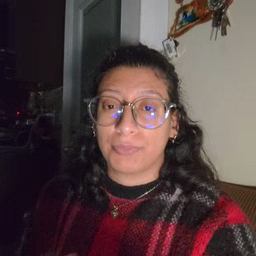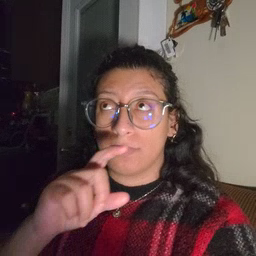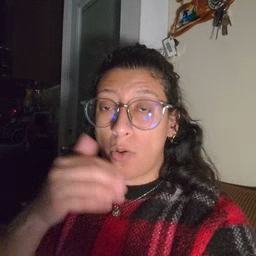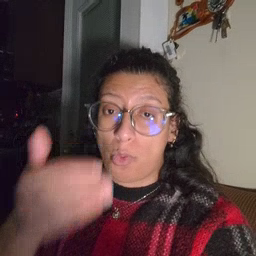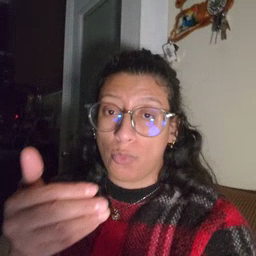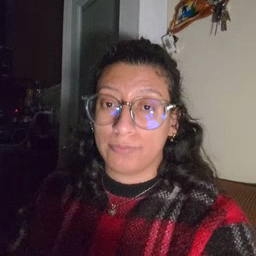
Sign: close